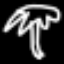
Label: palm tree